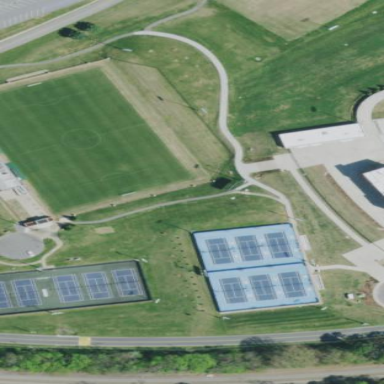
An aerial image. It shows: Soccer pitch for leisure land activities.